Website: apple
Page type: address-validator
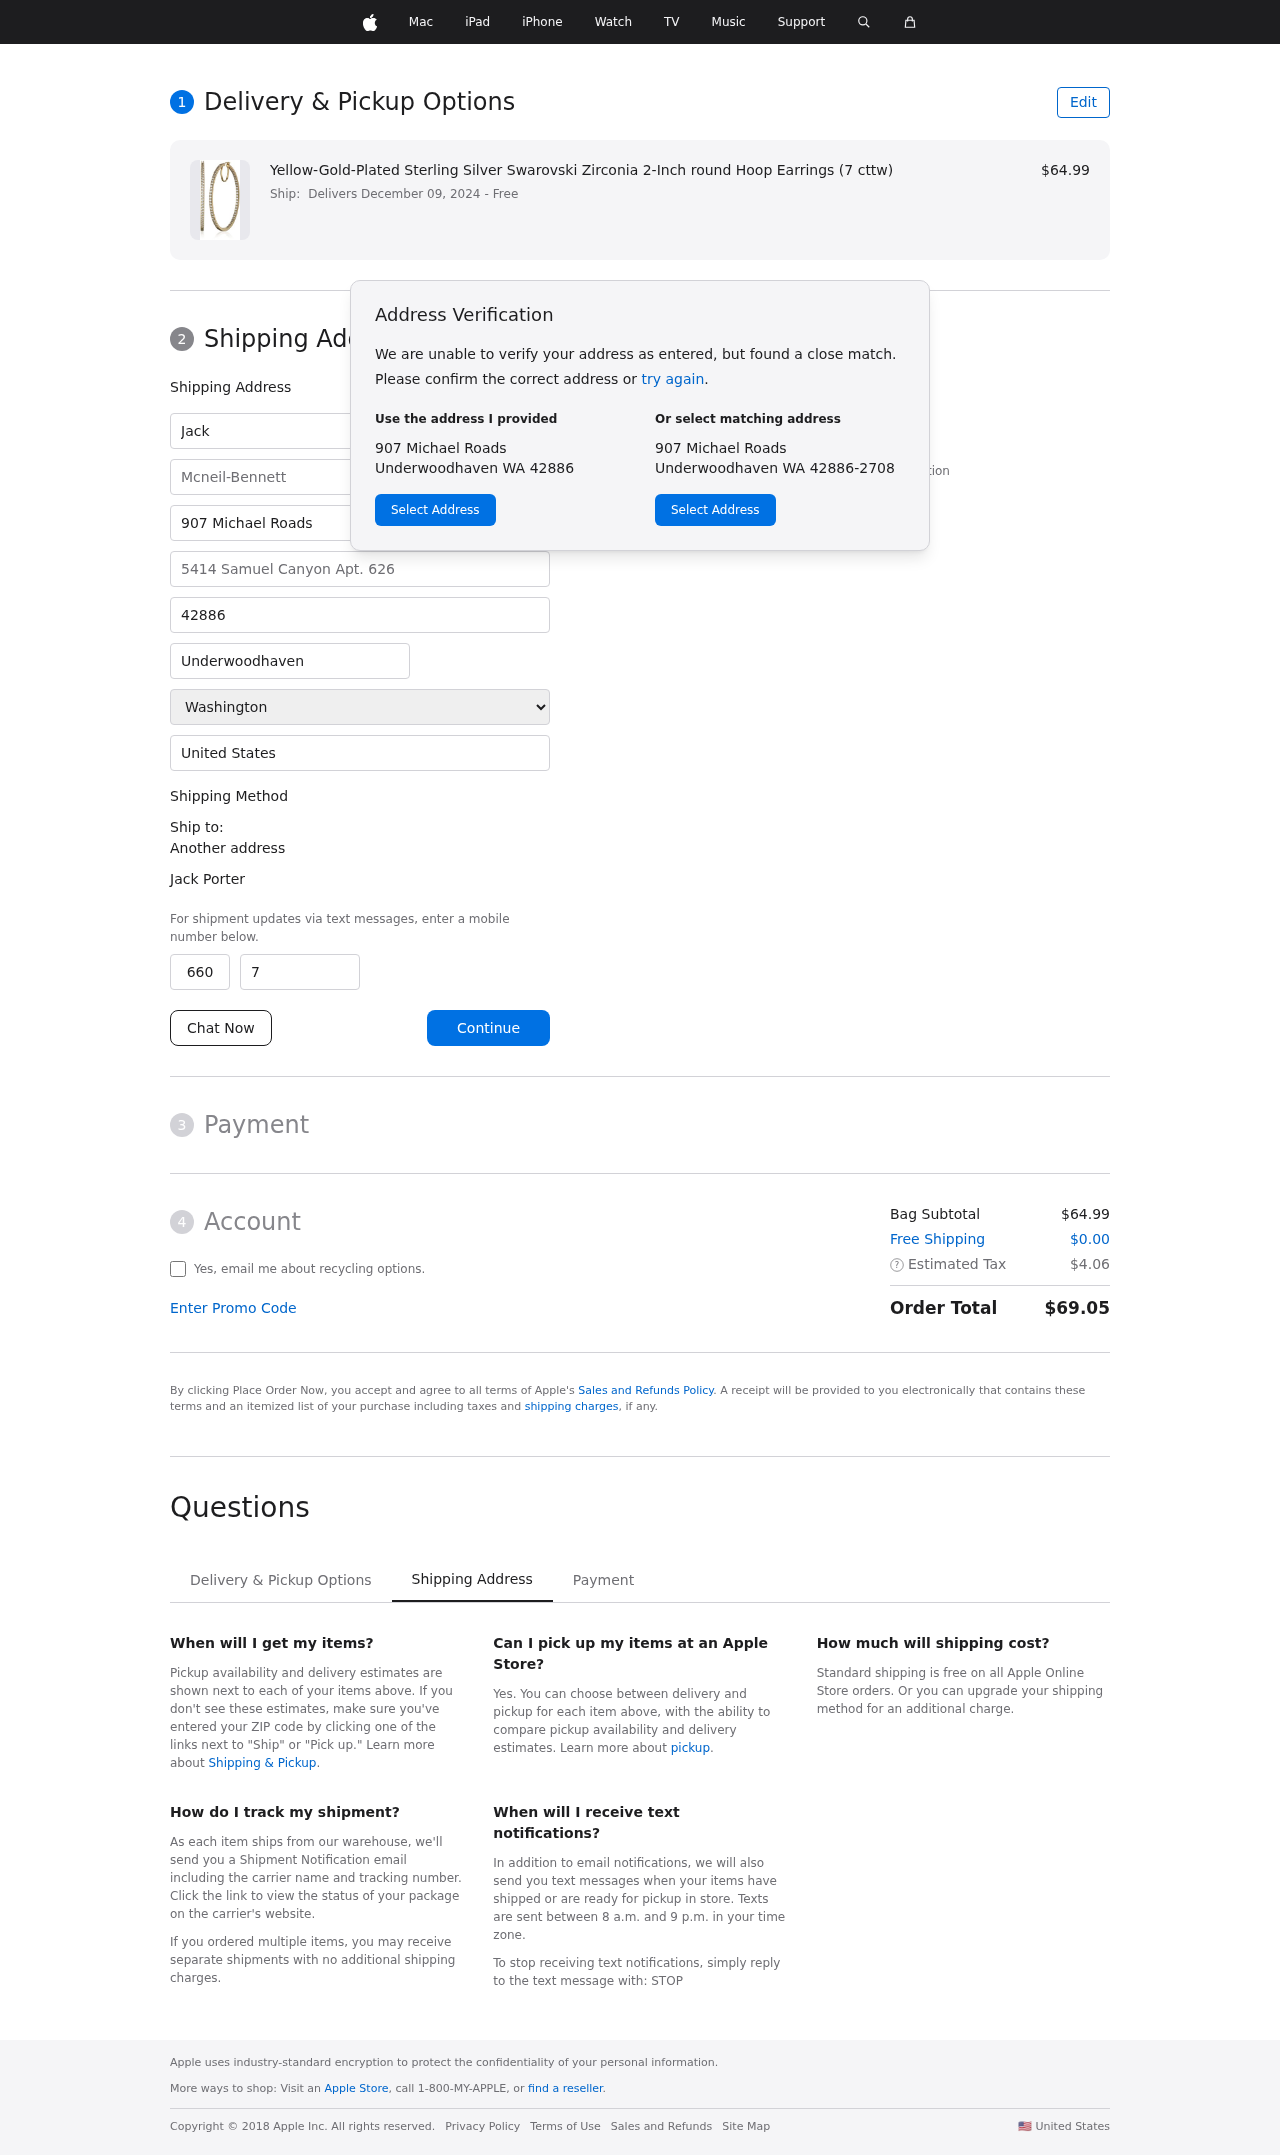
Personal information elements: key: PII_CITY
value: Underwoodhaven
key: PII_COMPANY
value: Mcneil-Bennett
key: PII_COUNTRY
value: United States
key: PII_FIRSTNAME
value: Jack
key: PII_FULLNAME
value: Jack Porter
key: PII_LASTNAME
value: Porter
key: PII_PHONE_AREA
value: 660
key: PII_PHONE_SUFFIX
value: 7504
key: PII_POSTCODE
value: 42886
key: PII_STATE
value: Washington
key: PII_STREET
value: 907 Michael Roads
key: PII_STREET2
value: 5414 Samuel Canyon Apt. 626
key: PII_CITY_STATE_ZIP
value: Underwoodhaven WA 42886
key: PII_STATE_ABBR
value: WA
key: PII_POSTCODE_FULL
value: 42886
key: PII_POSTCODE_NUMERIC
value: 42886
Product elements: key: PRODUCT1_NAME
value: Yellow-Gold-Plated Sterling Silver Swarovski Zirconia 2-Inch round Hoop Earrings (7 cttw)
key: PRODUCT1_PRICE
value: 64.99
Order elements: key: ORDER_DELIVERY_DATE
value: Delivers December 09, 2024
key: ORDER_SUBTOTAL
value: $64.99
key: ORDER_SHIPPING_COST
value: $0.00
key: ORDER_TAX
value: $4.06
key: ORDER_TOTAL
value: $69.05